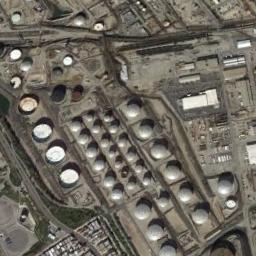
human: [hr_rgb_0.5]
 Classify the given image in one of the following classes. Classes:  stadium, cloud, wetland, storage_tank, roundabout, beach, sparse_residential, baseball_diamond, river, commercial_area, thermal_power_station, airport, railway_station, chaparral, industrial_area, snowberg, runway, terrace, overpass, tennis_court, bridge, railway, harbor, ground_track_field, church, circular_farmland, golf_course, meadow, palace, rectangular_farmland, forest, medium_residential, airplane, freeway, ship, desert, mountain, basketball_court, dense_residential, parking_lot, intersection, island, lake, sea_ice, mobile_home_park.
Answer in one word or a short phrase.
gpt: storage_tank